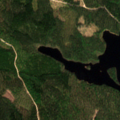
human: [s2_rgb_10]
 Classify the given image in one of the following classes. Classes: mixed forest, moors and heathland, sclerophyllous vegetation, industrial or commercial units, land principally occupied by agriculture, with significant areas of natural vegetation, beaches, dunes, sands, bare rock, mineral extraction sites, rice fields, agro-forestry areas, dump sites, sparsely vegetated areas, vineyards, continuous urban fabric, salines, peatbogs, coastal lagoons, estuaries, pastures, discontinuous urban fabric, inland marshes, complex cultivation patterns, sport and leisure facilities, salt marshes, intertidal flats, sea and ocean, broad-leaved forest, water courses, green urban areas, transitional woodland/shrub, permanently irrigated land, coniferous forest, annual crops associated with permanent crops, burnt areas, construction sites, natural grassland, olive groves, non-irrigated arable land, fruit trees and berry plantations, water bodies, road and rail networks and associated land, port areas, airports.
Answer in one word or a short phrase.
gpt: coniferous forest, water bodies